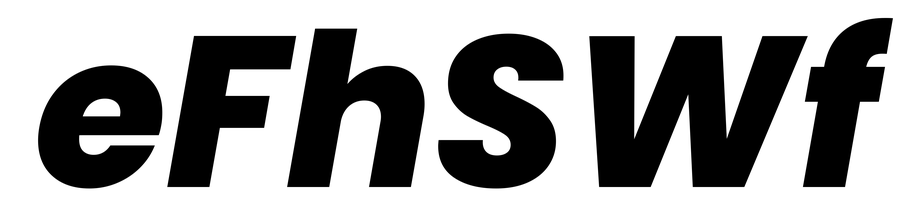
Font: Poppins-ExtraBoldItalic